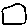
Label: square